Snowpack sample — Buffalo Mountain, Silverthorne, Colorado, USA (2/22/26, 2:02 PM MST)
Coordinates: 39.622, -106.113
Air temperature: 33 °F
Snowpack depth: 63 cm
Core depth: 10 cm
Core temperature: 30.2 °F
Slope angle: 11°, slope face: 116°
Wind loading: low
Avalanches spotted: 0
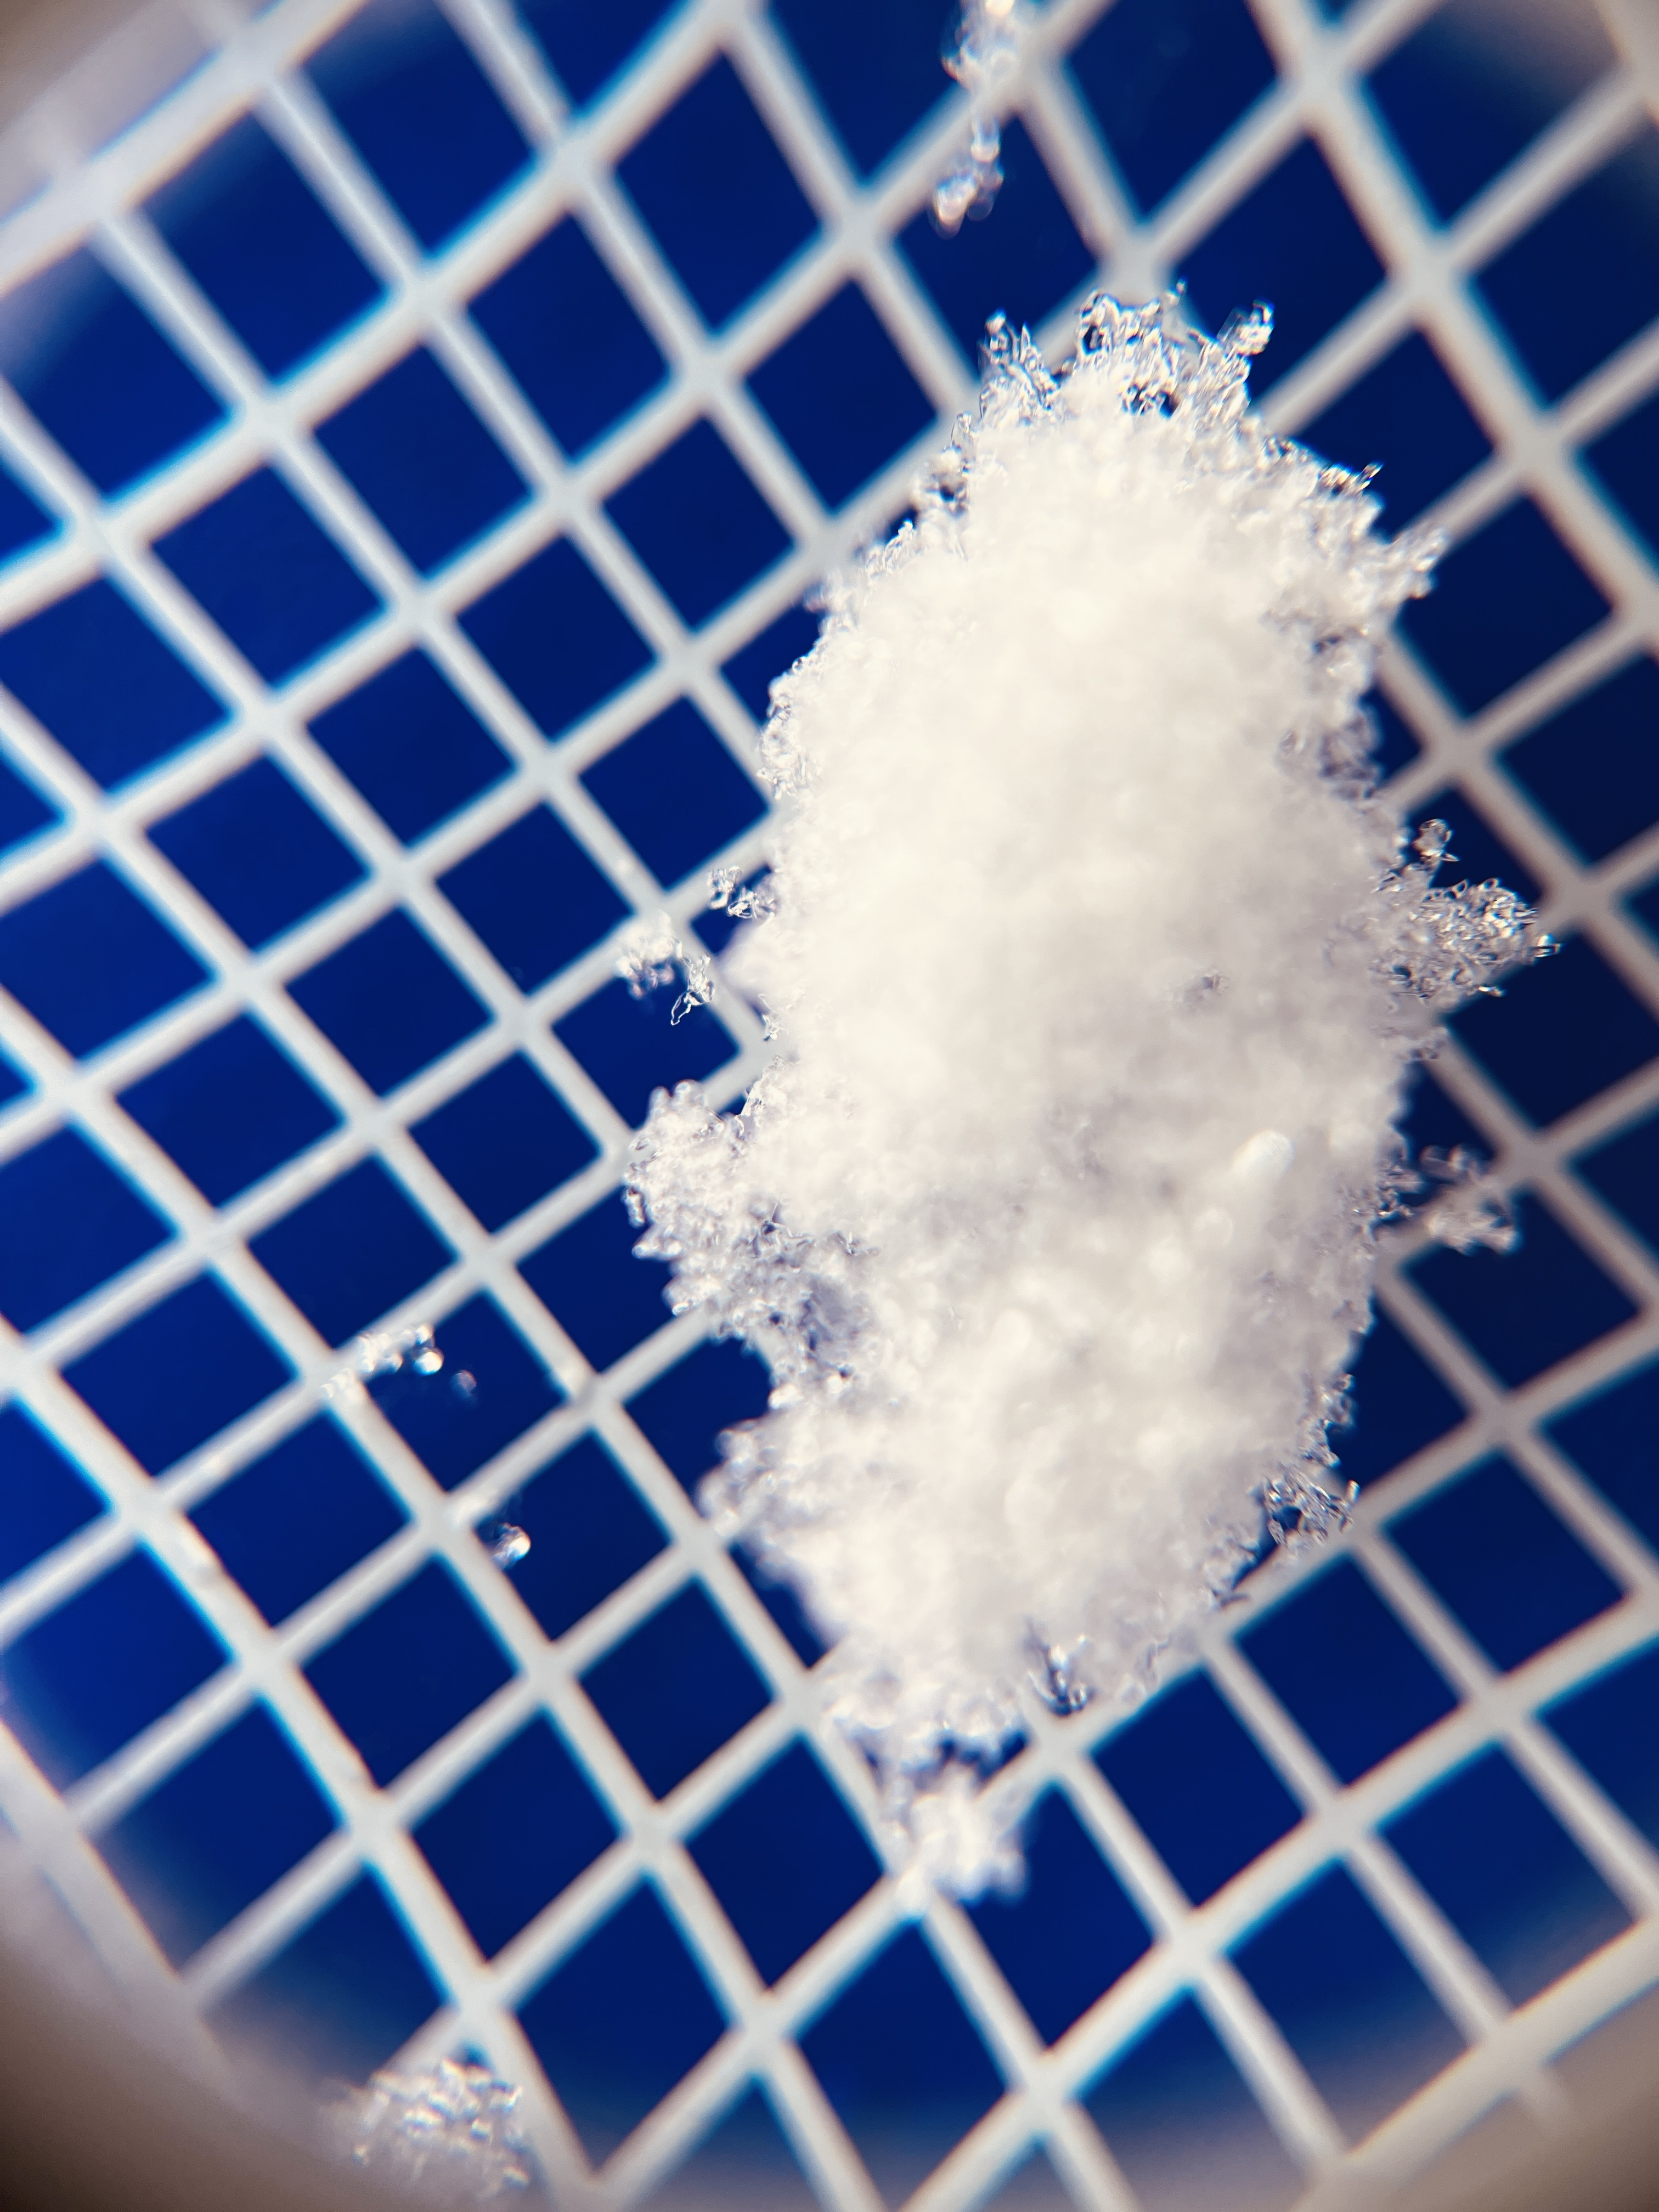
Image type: magnified_profile
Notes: In a firebreak similar to site 1, minimal wind loading with no spotted avalanches (not many faces in view though)